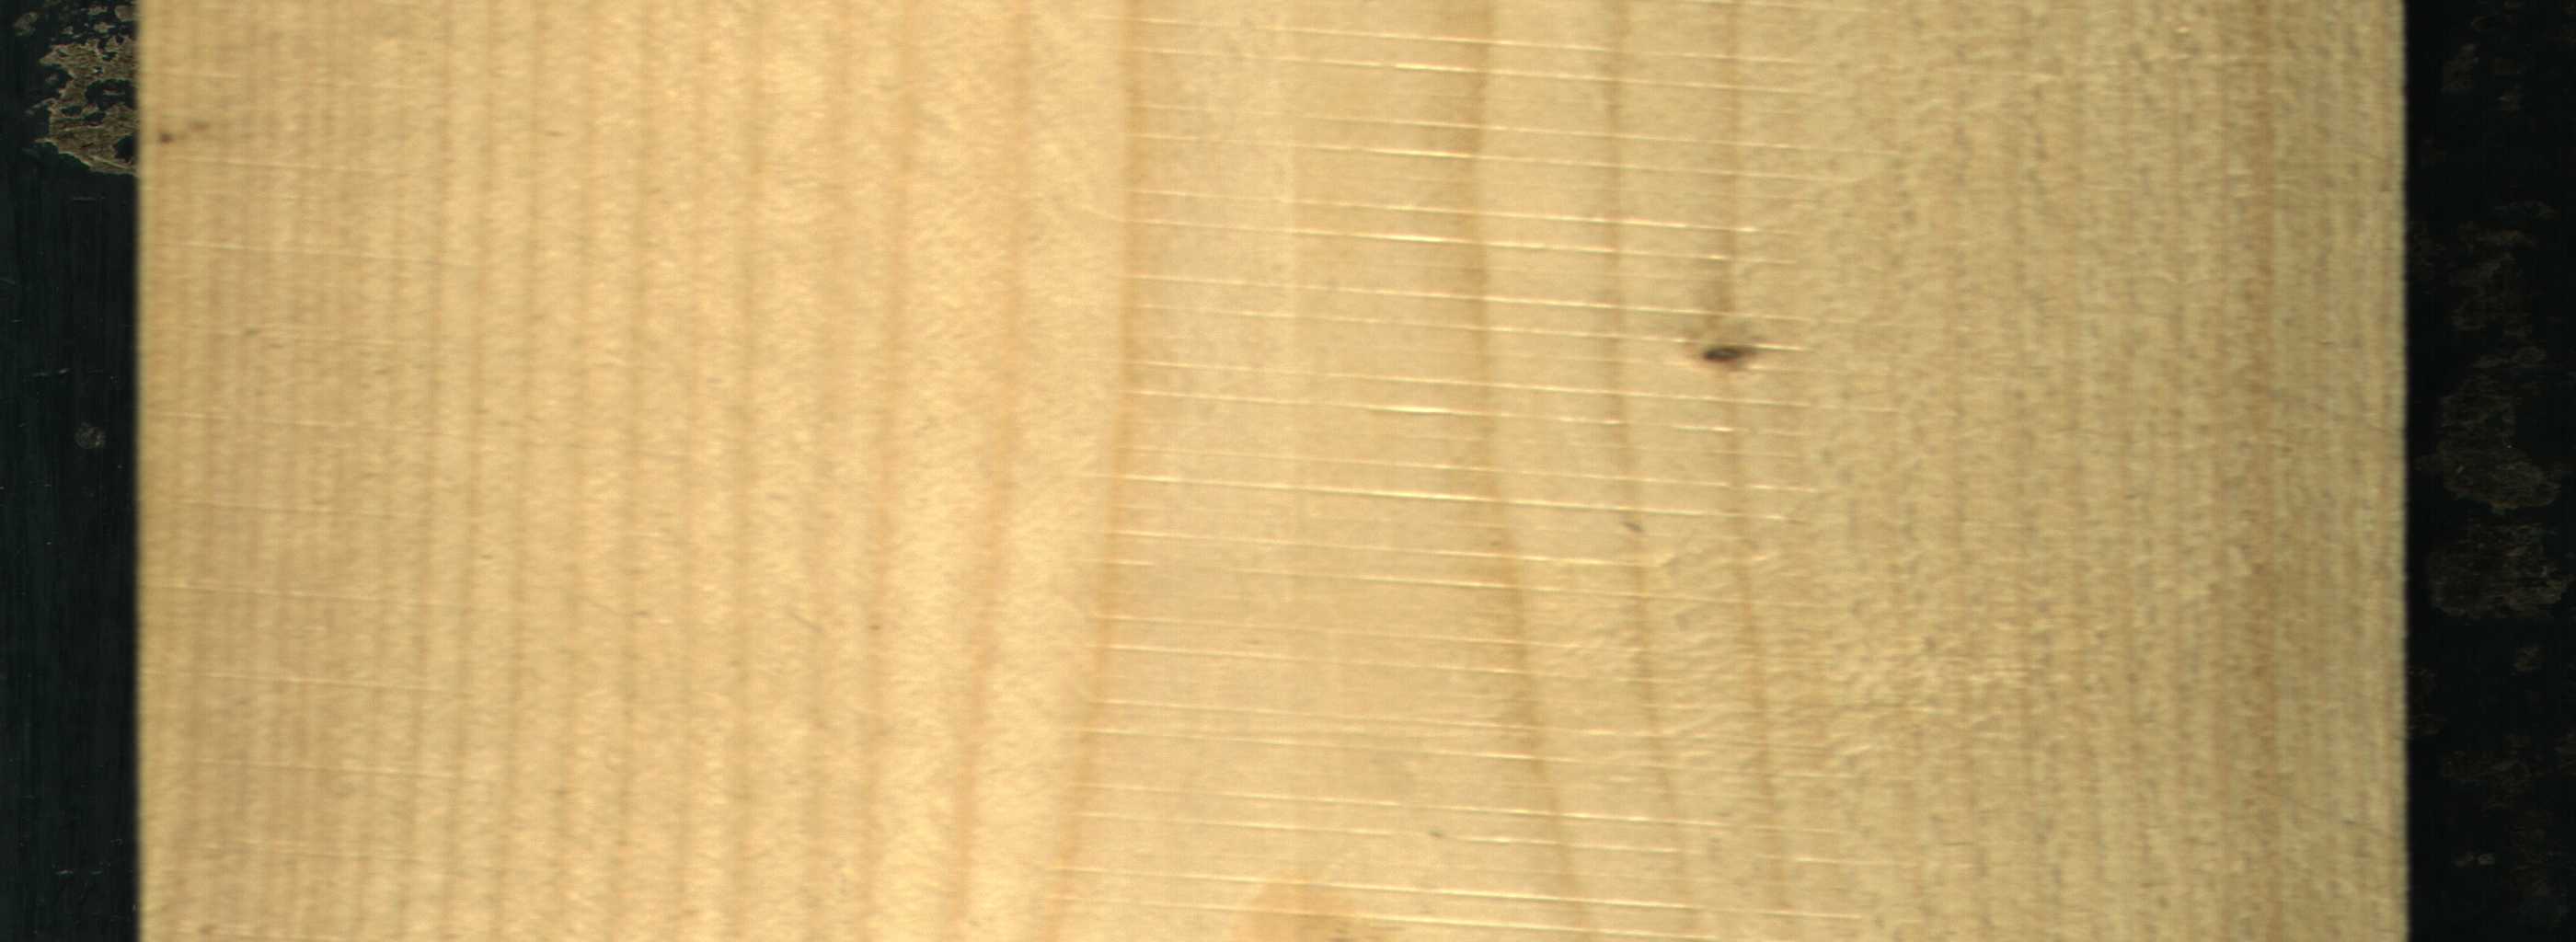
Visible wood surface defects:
Live_Knot